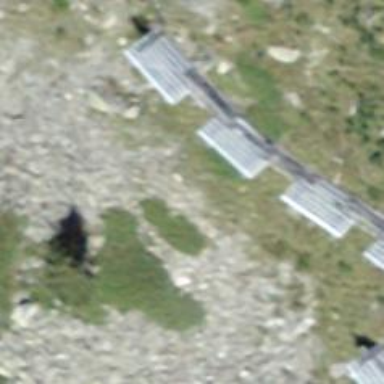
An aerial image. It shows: Avalanche protection barrier.